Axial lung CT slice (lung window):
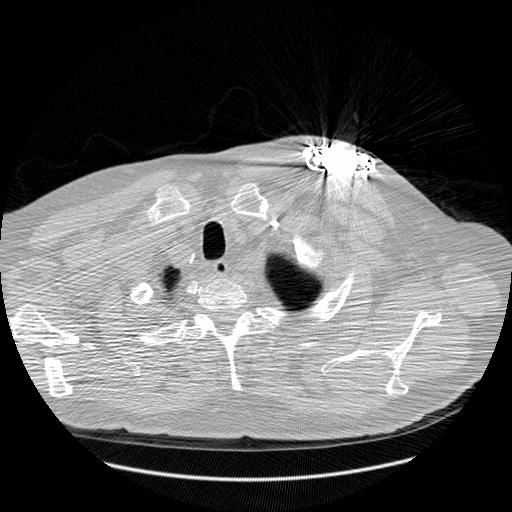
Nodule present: no